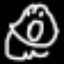
Label: frog